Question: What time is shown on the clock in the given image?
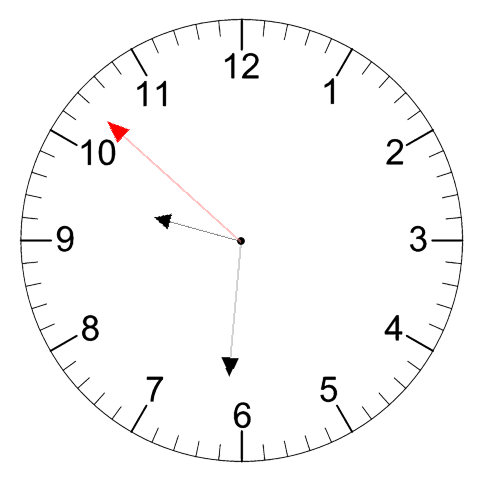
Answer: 09:30:52